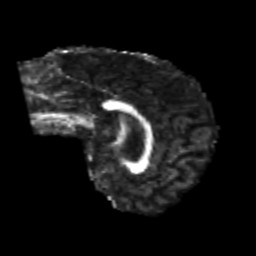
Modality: FA
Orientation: sagittal
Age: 23
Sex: male
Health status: healthy
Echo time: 0.074 s